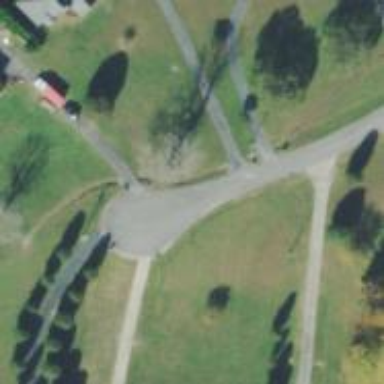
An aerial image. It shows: Turning circle on the road.